Question: I want to rotate only a part of an SVG on itself with 'transform: rotate()' (and not on the whole SVG). These are the wheels of a bike.
I tried with 'transform-origin: 50% 50%' but it doesn't work.
My SVG include in HTML:
'''
<svg class="icon icon-bike-anim card-simple__icon" viewBox="0 0 30 32">
<title>bike-2</title>
<path fill="#fff" style="fill: var(--color1, #fff)" d="M0 0h30.476v32h-30.476v-32z"></path>
<path fill="none" stroke="#3a4161" style="stroke: var(--color2, #3a4161)" stroke-linejoin="round" stroke-linecap="butt" stroke-miterlimit="10" stroke-width="0.5714" d="M11.213 4.361c0-1.481 0.892-2.706 2.388-2.706 1.481 0 2.388 1.21 2.388 2.706-0.955 0.796-2.388 0.796-2.388 0.796s-1.433 0-2.388-0.796z"></path>
<path fill="#3a4161" style="fill: var(--color2, #3a4161)" d="M15.704 4.336c0 0 0 0 0.285 0.025s0.285 0.025 0.285 0.025l-0 0.001-0 0.003-0.001 0.009c-0.001 0.008-0.002 0.019-0.003 0.033-0.003 0.029-0.008 0.070-0.014 0.122-0.013 0.104-0.035 0.252-0.067 0.43-0.064 0.353-0.172 0.828-0.349 1.307-0.176 0.476-0.426 0.973-0.783 1.355-0.363 0.388-0.842 0.663-1.455 0.663v-0.571c0.422 0 0.758-0.183 1.038-0.482 0.285-0.304 0.502-0.723 0.665-1.163 0.162-0.437 0.262-0.877 0.323-1.211 0.030-0.166 0.050-0.304 0.062-0.4 0.006-0.048 0.010-0.085 0.013-0.11 0.001-0.013 0.002-0.022 0.003-0.028l0.001-0.007 0-0.002z"></path>
<path fill="#3a4161" style="fill: var(--color2, #3a4161)" d="M10.928 4.386c0-0 0-0 0.285-0.025s0.285-0.025 0.285-0.025l0 0.002 0.001 0.007c0.001 0.006 0.002 0.015 0.003 0.028 0.003 0.025 0.007 0.062 0.013 0.11 0.012 0.096 0.032 0.234 0.062 0.4 0.060 0.333 0.161 0.774 0.323 1.211 0.162 0.44 0.38 0.858 0.665 1.163 0.279 0.299 0.616 0.482 1.038 0.482v0.571c-0.613 0-1.092-0.275-1.455-0.663-0.357-0.382-0.607-0.879-0.783-1.355-0.177-0.478-0.285-0.954-0.349-1.307-0.032-0.177-0.053-0.325-0.067-0.43-0.007-0.052-0.011-0.094-0.014-0.122-0.002-0.014-0.003-0.026-0.003-0.033l-0.001-0.009-0-0.003-0-0.001z"></path>
<path fill="#3a4161" style="fill: var(--color2, #3a4161)" d="M13.315 2.291v-0.637h0.571v0.637h-0.571z"></path>
<path fill="#3a4161" style="fill: var(--color2, #3a4161)" d="M13.315 4.202v-1.433h0.571v1.433h-0.571z"></path>
<path fill="#3a4161" style="fill: var(--color2, #3a4161)" d="M15.468 2.367l-0.478 1.751-0.551-0.15 0.478-1.751 0.551 0.15z"></path>
<path fill="#3a4161" style="fill: var(--color2, #3a4161)" d="M12.284 2.216l0.478 1.751-0.551 0.15-0.478-1.751 0.551-0.15z"></path>
<path fill="#3a4161" style="fill: var(--color2, #3a4161)" d="M8.857 4.839c0-2.625 2.118-4.743 4.743-4.743s4.743 2.118 4.743 4.743c0 2.197-1.503 4.050-3.532 4.581l-0.973 1.468c-0.053 0.080-0.142 0.128-0.238 0.128s-0.185-0.048-0.238-0.128l-0.973-1.468c-2.028-0.531-3.532-2.384-3.532-4.581zM13.601 0.667c-2.31 0-4.172 1.862-4.172 4.172 0 1.966 1.371 3.62 3.203 4.052 0.071 0.017 0.132 0.060 0.173 0.12l0.797 1.201 0.797-1.201c0.040-0.061 0.102-0.104 0.173-0.12 1.832-0.432 3.203-2.086 3.203-4.052 0-2.31-1.862-4.172-4.172-4.172z"></path>
<path fill="#3a4161" style="fill: var(--color2, #3a4161)" d="M13.51 6.319c0.059-0.020 0.122-0.020 0.181 0l1.433 0.478-0.181 0.542-1.342-0.447-1.342 0.447-0.181-0.542 1.433-0.478z"></path>
<path fill="#e850aa" style="fill: var(--color3, #e850aa)" d="M17.737 17.372c0.002-0.191 0.158-0.344 0.349-0.343 0.598 0.005 2.164 0.011 3.731 0.016 1.535 0.005 3.071 0.010 3.701 0.016 0.191 0.002 0.344 0.158 0.343 0.349s-0.158 0.344-0.349 0.343c-0.606-0.005-2.147-0.010-3.69-0.016-1.581-0.005-3.163-0.011-3.743-0.016-0.191-0.002-0.344-0.158-0.343-0.349z"></path>
<path fill="#e850aa" style="fill: var(--color3, #e850aa)" d="M10.546 13.823c0.061-0.13 0.193-0.211 0.336-0.207l6.141 0.163c0.152 0.004 0.285 0.103 0.333 0.248l1.068 3.235c0.063 0.189-0.040 0.393-0.23 0.456s-0.393-0.040-0.456-0.23l-0.989-2.994-5.652-0.15-2.592 5.524c-0.085 0.18-0.3 0.258-0.48 0.173s-0.258-0.3-0.173-0.48l2.692-5.738z"></path>
<path fill="#e850aa" style="fill: var(--color3, #e850aa)" d="M17.121 13.246c0.076 0.285 0.164 0.612 0.291 0.996 0.062 0.189-0.040 0.393-0.23 0.456s-0.393-0.040-0.456-0.23c-0.134-0.405-0.226-0.751-0.303-1.037-0.011-0.043-0.022-0.084-0.033-0.123-0.086-0.318-0.147-0.521-0.223-0.665-0.065-0.125-0.131-0.184-0.229-0.225-0.119-0.049-0.314-0.080-0.661-0.069-0.199 0.006-0.366-0.15-0.372-0.349s0.15-0.366 0.349-0.372c0.378-0.012 0.696 0.015 0.958 0.123 0.282 0.116 0.465 0.311 0.594 0.557 0.119 0.227 0.199 0.51 0.281 0.813 0.011 0.041 0.022 0.083 0.034 0.126z"></path>
<path fill="#e850aa" style="fill: var(--color3, #e850aa)" d="M18.391 17.219c0.086 0.17 0.018 0.378-0.152 0.465l-5.412 2.745c-0.17 0.086-0.378 0.018-0.465-0.152s-0.018-0.378 0.152-0.465l5.412-2.745c0.17-0.086 0.378-0.018 0.465 0.152z"></path>
<path fill="#e850aa" style="fill: var(--color3, #e850aa)" d="M10.724 13.627c0.183-0.055 0.376 0.049 0.43 0.232l1.847 6.162c0.055 0.183-0.049 0.376-0.232 0.43s-0.376-0.049-0.43-0.232l-1.847-6.162c-0.055-0.183 0.049-0.376 0.232-0.43z"></path>
<path fill="#e850aa" style="fill: var(--color3, #e850aa)" d="M8.212 19.37l4.49 0.406-0.062 0.689-4.49-0.406 0.062-0.689z"></path>
<path fill="#e850aa" style="fill: var(--color3, #e850aa)" d="M21.005 17.11c0.18-0.063 0.378 0.031 0.441 0.211l1.1 3.127c0.063 0.18-0.031 0.378-0.211 0.441s-0.378-0.031-0.441-0.211l-1.1-3.127c-0.063-0.18 0.031-0.378 0.211-0.441z"></path>
<path fill="#e850aa" style="fill: var(--color3, #e850aa)" d="M9.408 10.787c0.144-0.064 0.313 0.001 0.377 0.145l1.524 3.429c0.064 0.144-0.001 0.313-0.145 0.377s-0.313-0.001-0.377-0.145l-1.524-3.429c-0.064-0.144 0.001-0.313 0.145-0.377z"></path>
<path fill="#e850aa" style="fill: var(--color3, #e850aa)" d="M11.338 11.072c-0.001 0.158-0.129 0.285-0.287 0.285l-2.731-0.010c-0.158-0.001-0.285-0.129-0.285-0.287s0.129-0.285 0.287-0.285l2.731 0.010c0.158 0.001 0.285 0.129 0.285 0.287z"></path>
<path fill="#3a4161" style="fill: var(--color2, #3a4161)" d="M-2.286 17.778h8.381v0.645h-8.381v-0.645z"></path>
<path fill="#3a4161" style="fill: var(--color2, #3a4161)" d="M0.293 19.39h5.802v0.645h-5.802v-0.645z"></path>
<path fill="#3a4161" style="fill: var(--color2, #3a4161)" d="M3.839 21.001h2.256v0.645h-2.256v-0.645z"></path>
<path class="anim-wheel-back" fill="#e850aa" style="fill: var(--color3, #e850aa)" d="M5.631 18.362l2.178 1.258-2.207 1.274c-0.174-0.375-0.272-0.794-0.272-1.236 0-0.465 0.108-0.905 0.3-1.296zM5.822 18.031c0.48-0.721 1.271-1.215 2.178-1.29v2.547l-2.178-1.258zM8.381 19.949l2.288 1.321c-0.497 0.754-1.333 1.263-2.288 1.309v-2.63zM10.857 20.939l-2.286-1.32 2.256-1.303c0.206 0.401 0.323 0.857 0.323 1.341 0 0.46-0.106 0.895-0.293 1.282zM8 22.572c-0.931-0.077-1.738-0.594-2.214-1.345l2.214-1.278v2.623zM8.381 16.735c0.932 0.044 1.75 0.53 2.251 1.254l-2.251 1.3v-2.554zM8.241 16.011c-2.007 0-3.631 1.634-3.631 3.646s1.624 3.646 3.631 3.646c2.007 0 3.631-1.634 3.631-3.646s-1.624-3.646-3.631-3.646z"></path>
<path class="anim-wheel-front" fill="#e850aa" style="fill: var(--color3, #e850aa)" d="M20.326 19.522l1.489 0.86-1.388 0.801c-0.152-0.279-0.239-0.599-0.239-0.939 0-0.255 0.049-0.499 0.137-0.722zM20.439 19.285c0.305-0.542 0.859-0.924 1.507-0.991v1.861l-1.507-0.87zM22.208 20.609l1.477 0.853c-0.348 0.438-0.879 0.724-1.477 0.742v-1.595zM23.834 21.246l-1.495-0.863 1.605-0.927c0.106 0.241 0.165 0.508 0.165 0.789 0 0.366-0.1 0.708-0.275 1.001zM21.947 22.194c-0.565-0.058-1.059-0.356-1.378-0.79l1.378-0.795v1.585zM22.208 18.285c0.684 0.020 1.28 0.391 1.614 0.938l-1.614 0.932v-1.87zM22.149 17.524c-1.503 0-2.721 1.218-2.721 2.721s1.218 2.721 2.721 2.721c1.503 0 2.721-1.218 2.721-2.721s-1.218-2.721-2.721-2.721z"></path>
</svg>
'''
And the SCSS :
'''
.icon {
&-bike-anim,
&-elephant-anim,
&-clock-anim {
width: 74px;
height: 74px;
}
.anim {
&-wheel-back,
&-wheel-front,
&-ball,
&-hour,
&-minute {
transform-origin: 50% 50%;
animation: turn-wheel 3s linear 1s infinite running;
}
}
}
'''
'''
.icon-bike-anim, .icon-elephant-anim, .icon-clock-anim {
width: 74px;
height: 74px;
}
.icon .anim-wheel-back, .icon .anim-wheel-front, .icon .anim-ball, .icon .anim-hour, .icon .anim-minute {
transform-origin: 50% 50%;
animation: turn-wheel 3s linear 1s infinite running;
}
'''
'''
<svg class="icon icon-bike-anim card-simple__icon" viewBox="0 0 30 32">
<title>bike-2</title>
<path fill="#fff" style="fill: var(--color1, #fff)" d="M0 0h30.476v32h-30.476v-32z"></path>
<path fill="none" stroke="#3a4161" style="stroke: var(--color2, #3a4161)" stroke-linejoin="round" stroke-linecap="butt" stroke-miterlimit="10" stroke-width="0.5714" d="M11.213 4.361c0-1.481 0.892-2.706 2.388-2.706 1.481 0 2.388 1.21 2.388 2.706-0.955 0.796-2.388 0.796-2.388 0.796s-1.433 0-2.388-0.796z"></path>
<path fill="#3a4161" style="fill: var(--color2, #3a4161)" d="M15.704 4.336c0 0 0 0 0.285 0.025s0.285 0.025 0.285 0.025l-0 0.001-0 0.003-0.001 0.009c-0.001 0.008-0.002 0.019-0.003 0.033-0.003 0.029-0.008 0.070-0.014 0.122-0.013 0.104-0.035 0.252-0.067 0.43-0.064 0.353-0.172 0.828-0.349 1.307-0.176 0.476-0.426 0.973-0.783 1.355-0.363 0.388-0.842 0.663-1.455 0.663v-0.571c0.422 0 0.758-0.183 1.038-0.482 0.285-0.304 0.502-0.723 0.665-1.163 0.162-0.437 0.262-0.877 0.323-1.211 0.030-0.166 0.050-0.304 0.062-0.4 0.006-0.048 0.010-0.085 0.013-0.11 0.001-0.013 0.002-0.022 0.003-0.028l0.001-0.007 0-0.002z"></path>
<path fill="#3a4161" style="fill: var(--color2, #3a4161)" d="M10.928 4.386c0-0 0-0 0.285-0.025s0.285-0.025 0.285-0.025l0 0.002 0.001 0.007c0.001 0.006 0.002 0.015 0.003 0.028 0.003 0.025 0.007 0.062 0.013 0.11 0.012 0.096 0.032 0.234 0.062 0.4 0.060 0.333 0.161 0.774 0.323 1.211 0.162 0.44 0.38 0.858 0.665 1.163 0.279 0.299 0.616 0.482 1.038 0.482v0.571c-0.613 0-1.092-0.275-1.455-0.663-0.357-0.382-0.607-0.879-0.783-1.355-0.177-0.478-0.285-0.954-0.349-1.307-0.032-0.177-0.053-0.325-0.067-0.43-0.007-0.052-0.011-0.094-0.014-0.122-0.002-0.014-0.003-0.026-0.003-0.033l-0.001-0.009-0-0.003-0-0.001z"></path>
<path fill="#3a4161" style="fill: var(--color2, #3a4161)" d="M13.315 2.291v-0.637h0.571v0.637h-0.571z"></path>
<path fill="#3a4161" style="fill: var(--color2, #3a4161)" d="M13.315 4.202v-1.433h0.571v1.433h-0.571z"></path>
<path fill="#3a4161" style="fill: var(--color2, #3a4161)" d="M15.468 2.367l-0.478 1.751-0.551-0.15 0.478-1.751 0.551 0.15z"></path>
<path fill="#3a4161" style="fill: var(--color2, #3a4161)" d="M12.284 2.216l0.478 1.751-0.551 0.15-0.478-1.751 0.551-0.15z"></path>
<path fill="#3a4161" style="fill: var(--color2, #3a4161)" d="M8.857 4.839c0-2.625 2.118-4.743 4.743-4.743s4.743 2.118 4.743 4.743c0 2.197-1.503 4.050-3.532 4.581l-0.973 1.468c-0.053 0.080-0.142 0.128-0.238 0.128s-0.185-0.048-0.238-0.128l-0.973-1.468c-2.028-0.531-3.532-2.384-3.532-4.581zM13.601 0.667c-2.31 0-4.172 1.862-4.172 4.172 0 1.966 1.371 3.62 3.203 4.052 0.071 0.017 0.132 0.060 0.173 0.12l0.797 1.201 0.797-1.201c0.040-0.061 0.102-0.104 0.173-0.12 1.832-0.432 3.203-2.086 3.203-4.052 0-2.31-1.862-4.172-4.172-4.172z"></path>
<path fill="#3a4161" style="fill: var(--color2, #3a4161)" d="M13.51 6.319c0.059-0.020 0.122-0.020 0.181 0l1.433 0.478-0.181 0.542-1.342-0.447-1.342 0.447-0.181-0.542 1.433-0.478z"></path>
<path fill="#e850aa" style="fill: var(--color3, #e850aa)" d="M17.737 17.372c0.002-0.191 0.158-0.344 0.349-0.343 0.598 0.005 2.164 0.011 3.731 0.016 1.535 0.005 3.071 0.010 3.701 0.016 0.191 0.002 0.344 0.158 0.343 0.349s-0.158 0.344-0.349 0.343c-0.606-0.005-2.147-0.010-3.69-0.016-1.581-0.005-3.163-0.011-3.743-0.016-0.191-0.002-0.344-0.158-0.343-0.349z"></path>
<path fill="#e850aa" style="fill: var(--color3, #e850aa)" d="M10.546 13.823c0.061-0.13 0.193-0.211 0.336-0.207l6.141 0.163c0.152 0.004 0.285 0.103 0.333 0.248l1.068 3.235c0.063 0.189-0.040 0.393-0.23 0.456s-0.393-0.040-0.456-0.23l-0.989-2.994-5.652-0.15-2.592 5.524c-0.085 0.18-0.3 0.258-0.48 0.173s-0.258-0.3-0.173-0.48l2.692-5.738z"></path>
<path fill="#e850aa" style="fill: var(--color3, #e850aa)" d="M17.121 13.246c0.076 0.285 0.164 0.612 0.291 0.996 0.062 0.189-0.040 0.393-0.23 0.456s-0.393-0.040-0.456-0.23c-0.134-0.405-0.226-0.751-0.303-1.037-0.011-0.043-0.022-0.084-0.033-0.123-0.086-0.318-0.147-0.521-0.223-0.665-0.065-0.125-0.131-0.184-0.229-0.225-0.119-0.049-0.314-0.080-0.661-0.069-0.199 0.006-0.366-0.15-0.372-0.349s0.15-0.366 0.349-0.372c0.378-0.012 0.696 0.015 0.958 0.123 0.282 0.116 0.465 0.311 0.594 0.557 0.119 0.227 0.199 0.51 0.281 0.813 0.011 0.041 0.022 0.083 0.034 0.126z"></path>
<path fill="#e850aa" style="fill: var(--color3, #e850aa)" d="M18.391 17.219c0.086 0.17 0.018 0.378-0.152 0.465l-5.412 2.745c-0.17 0.086-0.378 0.018-0.465-0.152s-0.018-0.378 0.152-0.465l5.412-2.745c0.17-0.086 0.378-0.018 0.465 0.152z"></path>
<path fill="#e850aa" style="fill: var(--color3, #e850aa)" d="M10.724 13.627c0.183-0.055 0.376 0.049 0.43 0.232l1.847 6.162c0.055 0.183-0.049 0.376-0.232 0.43s-0.376-0.049-0.43-0.232l-1.847-6.162c-0.055-0.183 0.049-0.376 0.232-0.43z"></path>
<path fill="#e850aa" style="fill: var(--color3, #e850aa)" d="M8.212 19.37l4.49 0.406-0.062 0.689-4.49-0.406 0.062-0.689z"></path>
<path fill="#e850aa" style="fill: var(--color3, #e850aa)" d="M21.005 17.11c0.18-0.063 0.378 0.031 0.441 0.211l1.1 3.127c0.063 0.18-0.031 0.378-0.211 0.441s-0.378-0.031-0.441-0.211l-1.1-3.127c-0.063-0.18 0.031-0.378 0.211-0.441z"></path>
<path fill="#e850aa" style="fill: var(--color3, #e850aa)" d="M9.408 10.787c0.144-0.064 0.313 0.001 0.377 0.145l1.524 3.429c0.064 0.144-0.001 0.313-0.145 0.377s-0.313-0.001-0.377-0.145l-1.524-3.429c-0.064-0.144 0.001-0.313 0.145-0.377z"></path>
<path fill="#e850aa" style="fill: var(--color3, #e850aa)" d="M11.338 11.072c-0.001 0.158-0.129 0.285-0.287 0.285l-2.731-0.010c-0.158-0.001-0.285-0.129-0.285-0.287s0.129-0.285 0.287-0.285l2.731 0.010c0.158 0.001 0.285 0.129 0.285 0.287z"></path>
<path fill="#3a4161" style="fill: var(--color2, #3a4161)" d="M-2.286 17.778h8.381v0.645h-8.381v-0.645z"></path>
<path fill="#3a4161" style="fill: var(--color2, #3a4161)" d="M0.293 19.39h5.802v0.645h-5.802v-0.645z"></path>
<path fill="#3a4161" style="fill: var(--color2, #3a4161)" d="M3.839 21.001h2.256v0.645h-2.256v-0.645z"></path>
<path class="anim-wheel-back" fill="#e850aa" style="fill: var(--color3, #e850aa)" d="M5.631 18.362l2.178 1.258-2.207 1.274c-0.174-0.375-0.272-0.794-0.272-1.236 0-0.465 0.108-0.905 0.3-1.296zM5.822 18.031c0.48-0.721 1.271-1.215 2.178-1.29v2.547l-2.178-1.258zM8.381 19.949l2.288 1.321c-0.497 0.754-1.333 1.263-2.288 1.309v-2.63zM10.857 20.939l-2.286-1.32 2.256-1.303c0.206 0.401 0.323 0.857 0.323 1.341 0 0.46-0.106 0.895-0.293 1.282zM8 22.572c-0.931-0.077-1.738-0.594-2.214-1.345l2.214-1.278v2.623zM8.381 16.735c0.932 0.044 1.75 0.53 2.251 1.254l-2.251 1.3v-2.554zM8.241 16.011c-2.007 0-3.631 1.634-3.631 3.646s1.624 3.646 3.631 3.646c2.007 0 3.631-1.634 3.631-3.646s-1.624-3.646-3.631-3.646z"></path>
<path class="anim-wheel-front" fill="#e850aa" style="fill: var(--color3, #e850aa)" d="M20.326 19.522l1.489 0.86-1.388 0.801c-0.152-0.279-0.239-0.599-0.239-0.939 0-0.255 0.049-0.499 0.137-0.722zM20.439 19.285c0.305-0.542 0.859-0.924 1.507-0.991v1.861l-1.507-0.87zM22.208 20.609l1.477 0.853c-0.348 0.438-0.879 0.724-1.477 0.742v-1.595zM23.834 21.246l-1.495-0.863 1.605-0.927c0.106 0.241 0.165 0.508 0.165 0.789 0 0.366-0.1 0.708-0.275 1.001zM21.947 22.194c-0.565-0.058-1.059-0.356-1.378-0.79l1.378-0.795v1.585zM22.208 18.285c0.684 0.020 1.28 0.391 1.614 0.938l-1.614 0.932v-1.87zM22.149 17.524c-1.503 0-2.721 1.218-2.721 2.721s1.218 2.721 2.721 2.721c1.503 0 2.721-1.218 2.721-2.721s-1.218-2.721-2.721-2.721z"></path>
</svg>
'''
With this code the wheels rotate in relation to the SVG axis and not on themselves. Can you help me please ?
Original image:
<URL>
Image with rotation:

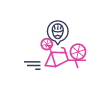
Answer: 'transform-origin' in SVG refers to the center of the SVG not the sub-element (such as the 'path').
However, you can use CSS to "redefine" how you want the transform applied using 'transform-box' to tell that particular element to determine it's own center.
'''
transform-box:fill-box;
'''
> The transform-box CSS property defines the to which the transform and transform-origin properties relate.<URL>
'''
.icon-bike-anim,
.icon-elephant-anim,
.icon-clock-anim {
width: 274px;
height: 274px;
}
.icon .anim-wheel-back,
.icon .anim-wheel-front,
.icon .anim-ball,
.icon .anim-hour,
.icon .anim-minute {
transform-origin: 50% 50%;
transform-box: fill-box;
animation: turn-wheel 3s linear 1s infinite running;
}
@keyframes turn-wheel {
100% {
transform: rotate(1turn)
}
;
}
'''
'''
<svg class="icon icon-bike-anim card-simple__icon" viewBox="0 0 30 32">
<title>bike-2</title>
<path fill="#fff" style="fill: var(--color1, #fff)" d="M0 0h30.476v32h-30.476v-32z"></path>
<path fill="none" stroke="#3a4161" style="stroke: var(--color2, #3a4161)" stroke-linejoin="round" stroke-linecap="butt" stroke-miterlimit="10" stroke-width="0.5714" d="M11.213 4.361c0-1.481 0.892-2.706 2.388-2.706 1.481 0 2.388 1.21 2.388 2.706-0.955 0.796-2.388 0.796-2.388 0.796s-1.433 0-2.388-0.796z"></path>
<path fill="#3a4161" style="fill: var(--color2, #3a4161)" d="M15.704 4.336c0 0 0 0 0.285 0.025s0.285 0.025 0.285 0.025l-0 0.001-0 0.003-0.001 0.009c-0.001 0.008-0.002 0.019-0.003 0.033-0.003 0.029-0.008 0.070-0.014 0.122-0.013 0.104-0.035 0.252-0.067 0.43-0.064 0.353-0.172 0.828-0.349 1.307-0.176 0.476-0.426 0.973-0.783 1.355-0.363 0.388-0.842 0.663-1.455 0.663v-0.571c0.422 0 0.758-0.183 1.038-0.482 0.285-0.304 0.502-0.723 0.665-1.163 0.162-0.437 0.262-0.877 0.323-1.211 0.030-0.166 0.050-0.304 0.062-0.4 0.006-0.048 0.010-0.085 0.013-0.11 0.001-0.013 0.002-0.022 0.003-0.028l0.001-0.007 0-0.002z"></path>
<path fill="#3a4161" style="fill: var(--color2, #3a4161)" d="M10.928 4.386c0-0 0-0 0.285-0.025s0.285-0.025 0.285-0.025l0 0.002 0.001 0.007c0.001 0.006 0.002 0.015 0.003 0.028 0.003 0.025 0.007 0.062 0.013 0.11 0.012 0.096 0.032 0.234 0.062 0.4 0.060 0.333 0.161 0.774 0.323 1.211 0.162 0.44 0.38 0.858 0.665 1.163 0.279 0.299 0.616 0.482 1.038 0.482v0.571c-0.613 0-1.092-0.275-1.455-0.663-0.357-0.382-0.607-0.879-0.783-1.355-0.177-0.478-0.285-0.954-0.349-1.307-0.032-0.177-0.053-0.325-0.067-0.43-0.007-0.052-0.011-0.094-0.014-0.122-0.002-0.014-0.003-0.026-0.003-0.033l-0.001-0.009-0-0.003-0-0.001z"></path>
<path fill="#3a4161" style="fill: var(--color2, #3a4161)" d="M13.315 2.291v-0.637h0.571v0.637h-0.571z"></path>
<path fill="#3a4161" style="fill: var(--color2, #3a4161)" d="M13.315 4.202v-1.433h0.571v1.433h-0.571z"></path>
<path fill="#3a4161" style="fill: var(--color2, #3a4161)" d="M15.468 2.367l-0.478 1.751-0.551-0.15 0.478-1.751 0.551 0.15z"></path>
<path fill="#3a4161" style="fill: var(--color2, #3a4161)" d="M12.284 2.216l0.478 1.751-0.551 0.15-0.478-1.751 0.551-0.15z"></path>
<path fill="#3a4161" style="fill: var(--color2, #3a4161)" d="M8.857 4.839c0-2.625 2.118-4.743 4.743-4.743s4.743 2.118 4.743 4.743c0 2.197-1.503 4.050-3.532 4.581l-0.973 1.468c-0.053 0.080-0.142 0.128-0.238 0.128s-0.185-0.048-0.238-0.128l-0.973-1.468c-2.028-0.531-3.532-2.384-3.532-4.581zM13.601 0.667c-2.31 0-4.172 1.862-4.172 4.172 0 1.966 1.371 3.62 3.203 4.052 0.071 0.017 0.132 0.060 0.173 0.12l0.797 1.201 0.797-1.201c0.040-0.061 0.102-0.104 0.173-0.12 1.832-0.432 3.203-2.086 3.203-4.052 0-2.31-1.862-4.172-4.172-4.172z"></path>
<path fill="#3a4161" style="fill: var(--color2, #3a4161)" d="M13.51 6.319c0.059-0.020 0.122-0.020 0.181 0l1.433 0.478-0.181 0.542-1.342-0.447-1.342 0.447-0.181-0.542 1.433-0.478z"></path>
<path fill="#e850aa" style="fill: var(--color3, #e850aa)" d="M17.737 17.372c0.002-0.191 0.158-0.344 0.349-0.343 0.598 0.005 2.164 0.011 3.731 0.016 1.535 0.005 3.071 0.010 3.701 0.016 0.191 0.002 0.344 0.158 0.343 0.349s-0.158 0.344-0.349 0.343c-0.606-0.005-2.147-0.010-3.69-0.016-1.581-0.005-3.163-0.011-3.743-0.016-0.191-0.002-0.344-0.158-0.343-0.349z"></path>
<path fill="#e850aa" style="fill: var(--color3, #e850aa)" d="M10.546 13.823c0.061-0.13 0.193-0.211 0.336-0.207l6.141 0.163c0.152 0.004 0.285 0.103 0.333 0.248l1.068 3.235c0.063 0.189-0.040 0.393-0.23 0.456s-0.393-0.040-0.456-0.23l-0.989-2.994-5.652-0.15-2.592 5.524c-0.085 0.18-0.3 0.258-0.48 0.173s-0.258-0.3-0.173-0.48l2.692-5.738z"></path>
<path fill="#e850aa" style="fill: var(--color3, #e850aa)" d="M17.121 13.246c0.076 0.285 0.164 0.612 0.291 0.996 0.062 0.189-0.040 0.393-0.23 0.456s-0.393-0.040-0.456-0.23c-0.134-0.405-0.226-0.751-0.303-1.037-0.011-0.043-0.022-0.084-0.033-0.123-0.086-0.318-0.147-0.521-0.223-0.665-0.065-0.125-0.131-0.184-0.229-0.225-0.119-0.049-0.314-0.080-0.661-0.069-0.199 0.006-0.366-0.15-0.372-0.349s0.15-0.366 0.349-0.372c0.378-0.012 0.696 0.015 0.958 0.123 0.282 0.116 0.465 0.311 0.594 0.557 0.119 0.227 0.199 0.51 0.281 0.813 0.011 0.041 0.022 0.083 0.034 0.126z"></path>
<path fill="#e850aa" style="fill: var(--color3, #e850aa)" d="M18.391 17.219c0.086 0.17 0.018 0.378-0.152 0.465l-5.412 2.745c-0.17 0.086-0.378 0.018-0.465-0.152s-0.018-0.378 0.152-0.465l5.412-2.745c0.17-0.086 0.378-0.018 0.465 0.152z"></path>
<path fill="#e850aa" style="fill: var(--color3, #e850aa)" d="M10.724 13.627c0.183-0.055 0.376 0.049 0.43 0.232l1.847 6.162c0.055 0.183-0.049 0.376-0.232 0.43s-0.376-0.049-0.43-0.232l-1.847-6.162c-0.055-0.183 0.049-0.376 0.232-0.43z"></path>
<path fill="#e850aa" style="fill: var(--color3, #e850aa)" d="M8.212 19.37l4.49 0.406-0.062 0.689-4.49-0.406 0.062-0.689z"></path>
<path fill="#e850aa" style="fill: var(--color3, #e850aa)" d="M21.005 17.11c0.18-0.063 0.378 0.031 0.441 0.211l1.1 3.127c0.063 0.18-0.031 0.378-0.211 0.441s-0.378-0.031-0.441-0.211l-1.1-3.127c-0.063-0.18 0.031-0.378 0.211-0.441z"></path>
<path fill="#e850aa" style="fill: var(--color3, #e850aa)" d="M9.408 10.787c0.144-0.064 0.313 0.001 0.377 0.145l1.524 3.429c0.064 0.144-0.001 0.313-0.145 0.377s-0.313-0.001-0.377-0.145l-1.524-3.429c-0.064-0.144 0.001-0.313 0.145-0.377z"></path>
<path fill="#e850aa" style="fill: var(--color3, #e850aa)" d="M11.338 11.072c-0.001 0.158-0.129 0.285-0.287 0.285l-2.731-0.010c-0.158-0.001-0.285-0.129-0.285-0.287s0.129-0.285 0.287-0.285l2.731 0.010c0.158 0.001 0.285 0.129 0.285 0.287z"></path>
<path fill="#3a4161" style="fill: var(--color2, #3a4161)" d="M-2.286 17.778h8.381v0.645h-8.381v-0.645z"></path>
<path fill="#3a4161" style="fill: var(--color2, #3a4161)" d="M0.293 19.39h5.802v0.645h-5.802v-0.645z"></path>
<path fill="#3a4161" style="fill: var(--color2, #3a4161)" d="M3.839 21.001h2.256v0.645h-2.256v-0.645z"></path>
<path class="anim-wheel-back" fill="#e850aa" style="fill: var(--color3, #e850aa)" d="M5.631 18.362l2.178 1.258-2.207 1.274c-0.174-0.375-0.272-0.794-0.272-1.236 0-0.465 0.108-0.905 0.3-1.296zM5.822 18.031c0.48-0.721 1.271-1.215 2.178-1.29v2.547l-2.178-1.258zM8.381 19.949l2.288 1.321c-0.497 0.754-1.333 1.263-2.288 1.309v-2.63zM10.857 20.939l-2.286-1.32 2.256-1.303c0.206 0.401 0.323 0.857 0.323 1.341 0 0.46-0.106 0.895-0.293 1.282zM8 22.572c-0.931-0.077-1.738-0.594-2.214-1.345l2.214-1.278v2.623zM8.381 16.735c0.932 0.044 1.75 0.53 2.251 1.254l-2.251 1.3v-2.554zM8.241 16.011c-2.007 0-3.631 1.634-3.631 3.646s1.624 3.646 3.631 3.646c2.007 0 3.631-1.634 3.631-3.646s-1.624-3.646-3.631-3.646z"></path>
<path class="anim-wheel-front" fill="#e850aa" style="fill: var(--color3, #e850aa)" d="M20.326 19.522l1.489 0.86-1.388 0.801c-0.152-0.279-0.239-0.599-0.239-0.939 0-0.255 0.049-0.499 0.137-0.722zM20.439 19.285c0.305-0.542 0.859-0.924 1.507-0.991v1.861l-1.507-0.87zM22.208 20.609l1.477 0.853c-0.348 0.438-0.879 0.724-1.477 0.742v-1.595zM23.834 21.246l-1.495-0.863 1.605-0.927c0.106 0.241 0.165 0.508 0.165 0.789 0 0.366-0.1 0.708-0.275 1.001zM21.947 22.194c-0.565-0.058-1.059-0.356-1.378-0.79l1.378-0.795v1.585zM22.208 18.285c0.684 0.020 1.28 0.391 1.614 0.938l-1.614 0.932v-1.87zM22.149 17.524c-1.503 0-2.721 1.218-2.721 2.721s1.218 2.721 2.721 2.721c1.503 0 2.721-1.218 2.721-2.721s-1.218-2.721-2.721-2.721z"></path>
</svg>
'''